Question: I couldn't view more than one image in my jsp page but the action returns more than one image from database.How to view all of that images in my jsp?
My jsp page result.jsp given below.
'''
<%@ page contentType="text/html; charset=UTF-8"%>
<%@ taglib prefix="s" uri="/struts-tags"%>
<html>
<head></head>
<body>
<h1>Struts 2 Dynamic Image Example</h1>
<img src=" <s:url action='downloadAction' />" />
</body>
</html>
'''
Action class MultipleFileDownloadAction.class is given below.
'''
import java.sql.Blob;
import java.sql.Connection;
import java.sql.DriverManager;
import java.sql.PreparedStatement;
import java.sql.ResultSet;
import java.util.Map;
import javax.servlet.http.HttpServletResponse;
import org.apache.struts2.ServletActionContext;
import org.apache.struts2.interceptor.SessionAware;
import com.opensymphony.xwork2.ActionSupport;
public class MultipleFileDownloadAction extends ActionSupport implements SessionAware {
private int id;
private Map session;
private String name;
public String execute() throws Exception {
getText();
return "success";
}
private void getText() throws Exception {
Blob b;
Class.forName("com.mysql.jdbc.Driver");
Connection con = DriverManager.getConnection("jdbc:mysql://localhost:3306/afsaldb","root","applogic");
PreparedStatement ps = con.prepareStatement("select img,name from multipleimg");
ResultSet rs = ps.executeQuery();
while (rs.next()) {
b = rs.getBlob(1);
setName(rs.getString(2));
HttpServletResponse response = ServletActionContext.getResponse();
response.reset();
response.addHeader("Content-Disposition", "attachment;filename=""+name+""");
response.getOutputStream().write(b.getBytes(1, (int)b.length()));
response.getOutputStream().flush();
response.getOutputStream().close();
}
}
public int getId() {
return id;
}
public void setId(int id) {
this.id = id;
}
public Map getSession() {
return session;
}
public void setSession(Map session) {
this.session = session;
}
public String getName() {
return name;
}
public void setName(String name) {
this.name = name;
}
}
'''
My struts.xml file
'''
<?xml version="1.0" encoding="UTF-8"?>
<!DOCTYPE struts PUBLIC
"-//Apache Software Foundation//DTD Struts Configuration 2.0//EN"
"http://struts.apache.org/dtds/struts-2.0.dtd">
<struts>
<constant name="struts.devMode" value="true" />
<package name="default" namespace="/" extends="struts-default">
<action name="downloadAction"
class="org.MultipleFileDownloadAction">
<result name="success">result.jsp</result>
</action>
</package>
</struts>
'''
table in database is given below.

The output of this program is only showing first image retrieved from database.
please help
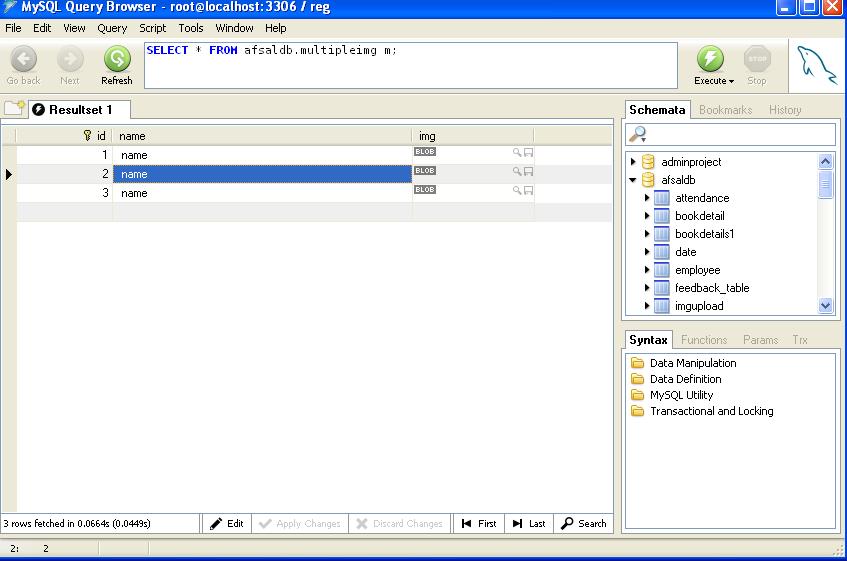
Answer: You can create images in your porject folder and can give path in jsp.
Create a folder 'images' in your project Folder.
In 'MultipleFileDownloadAction.java' Edit to following code
'''
public class MultipleFileDownloadAction extends ActionSupport implements SessionAware {
private int id;
private Map session;
private String name;
private List<String> list;
//getter setters...
}
'''
in execute method or in 'getText()' method change code to following.
'''
private void getText() throws Exception {
...
list = new ArrayList<String>();
while (rs.next()) {
byte[] bAvatar;
try {
if(rs.getBlob(1)!=null)
{
list.add(rs.getString(2));
bAvatar = rs.getBlob(1).getBytes(1, (int) rs.getBlob(1).length());
setName(rs.getString(2));
System.out.println(request.getRealPath("/")+"images\"+rs.getString(2)+".jpg");
FileOutputStream fos = new FileOutputStream(request.getRealPath("/")+"images\"+rs.getString(2)+".jpg");
fos.write(bAvatar);
fos.close();
bAvatar=null;
}
}catch(Exception e){
e.printStackTrace();
}
}
}
'''
This will create image in your images folder.
In result.jsp file
'''
<%@taglib uri="/struts-tags" prefix="s"%>
<table>
<s:iterator value="list" status="userStatus">
<tr class="<s:if test="#userStatus.odd == true ">odd</s:if><s:else>even</s:else>">
<td><s:property /></td>
<td><img src="images/<s:property />.jpg" width="100" Height="100" alt="No image uploaded" /></td>
</tr>
</s:iterator>
</table>
'''
<URL>